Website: slack
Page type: payment
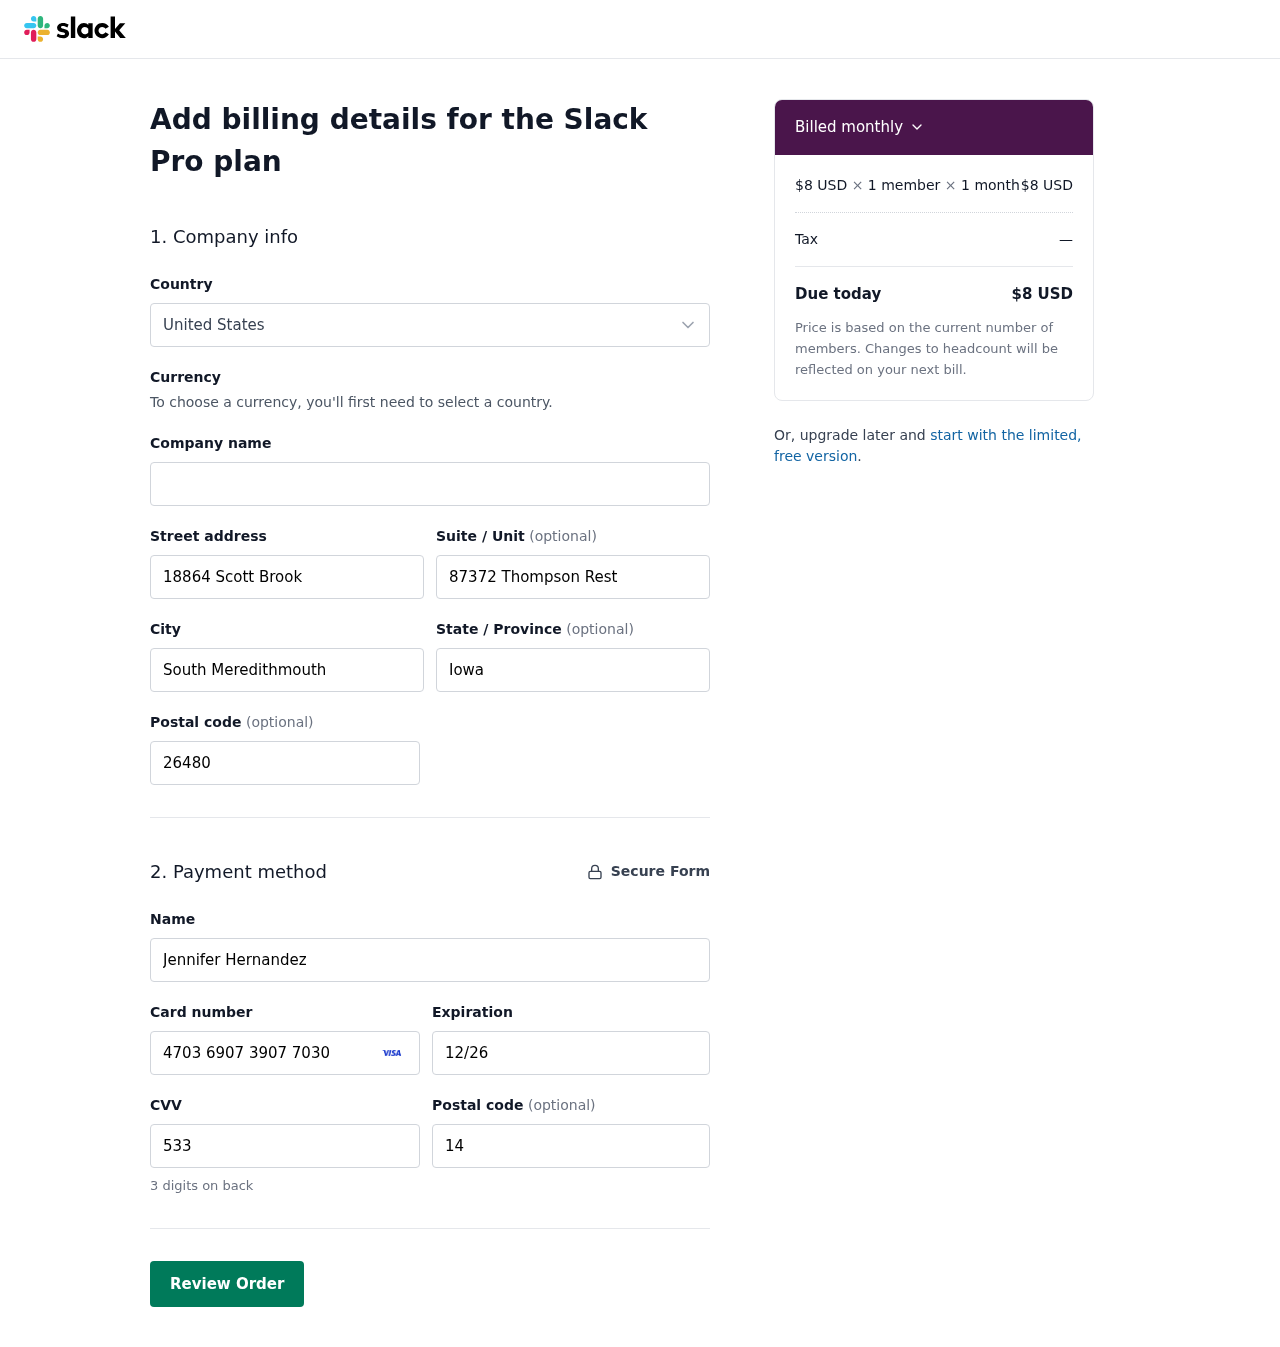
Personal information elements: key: PII_COUNTRY
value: United States
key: PII_STREET
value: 18864 Scott Brook
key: PII_STREET2
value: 87372 Thompson Rest
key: PII_CITY
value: South Meredithmouth
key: PII_STATE
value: Iowa
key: PII_POSTCODE
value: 26480
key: PII_FULLNAME
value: Jennifer Hernandez
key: PII_CARD_NUMBER
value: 4703 6907 3907 7030
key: PII_CARD_EXPIRY
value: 12/26
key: PII_CARD_CVV
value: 533
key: PII_POSTCODE2
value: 14831
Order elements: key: ORDER_PRICE_PER_MEMBER
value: $8 USD
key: ORDER_NUM_MEMBERS
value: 1 member
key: ORDER_NUM_MONTHS
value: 1 month
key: ORDER_SUBTOTAL
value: $8 USD
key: ORDER_TAX
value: —
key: ORDER_TOTAL
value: $8 USD